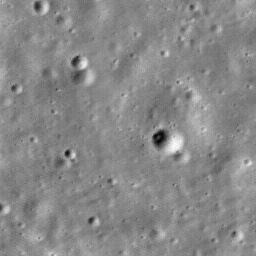
Host type: hard_negative
Lunar coordinates: latitude -24.267, longitude 17.44